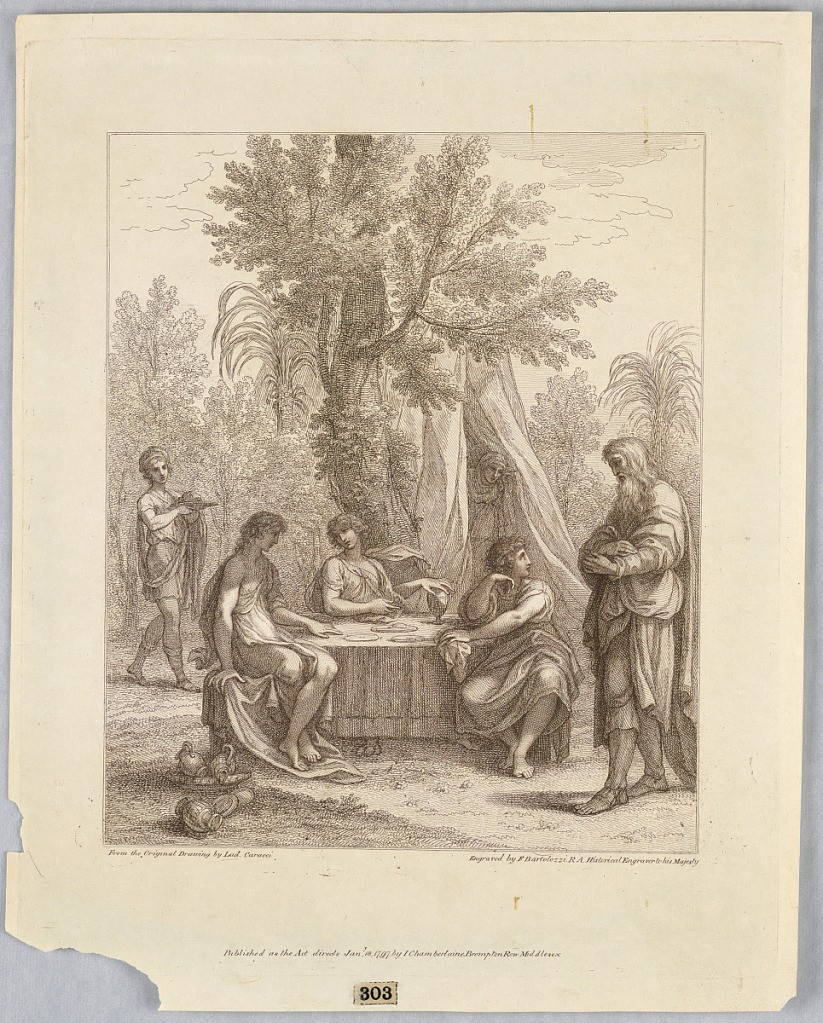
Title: Abraham Entertaining Three Angels
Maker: Francesco Bartolozzi, Italian, active England, 1727–1815
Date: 1797
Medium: Etching and line engraving in brown ink on white paper
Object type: Print
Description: The three angels sit at a table center, with Abraham to the right. The table is set, there are pitchers lower left corner. To the left, a servant bearing a tray, and from a tent beyond, a woman appears.